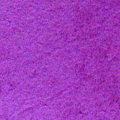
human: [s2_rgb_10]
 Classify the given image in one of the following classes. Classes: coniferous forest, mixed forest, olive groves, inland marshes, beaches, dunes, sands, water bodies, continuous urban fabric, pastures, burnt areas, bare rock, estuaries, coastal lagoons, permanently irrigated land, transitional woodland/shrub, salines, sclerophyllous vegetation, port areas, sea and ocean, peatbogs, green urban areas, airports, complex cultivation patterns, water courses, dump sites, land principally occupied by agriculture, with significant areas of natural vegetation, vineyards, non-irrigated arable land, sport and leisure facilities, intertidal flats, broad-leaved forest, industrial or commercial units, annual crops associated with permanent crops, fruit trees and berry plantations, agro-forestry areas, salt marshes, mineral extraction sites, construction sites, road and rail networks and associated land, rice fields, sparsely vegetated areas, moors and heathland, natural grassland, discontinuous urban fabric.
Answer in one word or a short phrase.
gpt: sea and ocean